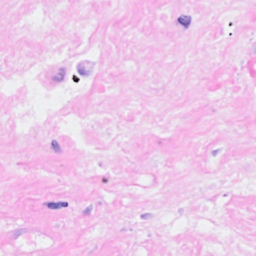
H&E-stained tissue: Breast